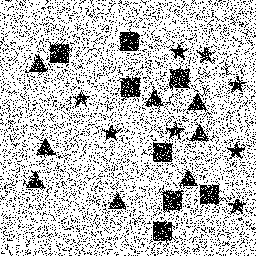
Squares: 8
Triangles: 8
Stars: 8
Total shapes: 24